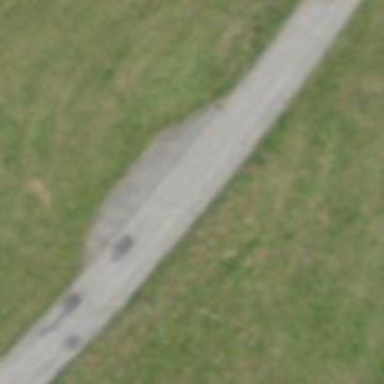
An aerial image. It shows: Passing place on the road.